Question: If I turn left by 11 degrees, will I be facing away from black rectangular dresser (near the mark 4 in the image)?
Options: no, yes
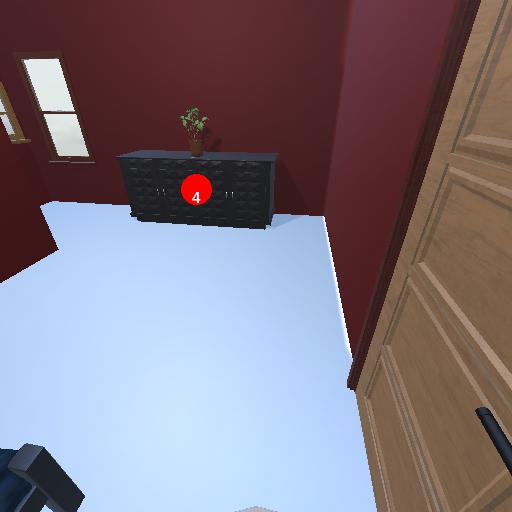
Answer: no